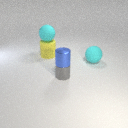
small blue metal cylinder above small gray metal cylinder